Interaction volume radius: 5 \u00c5
Interaction volume height: 20 \u00c5
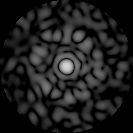
Disorder parameter: 0.845